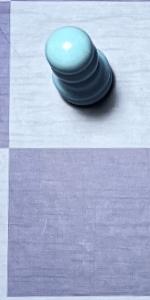
Label: Empty